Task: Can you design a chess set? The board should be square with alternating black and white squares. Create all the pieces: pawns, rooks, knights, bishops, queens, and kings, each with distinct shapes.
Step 400:
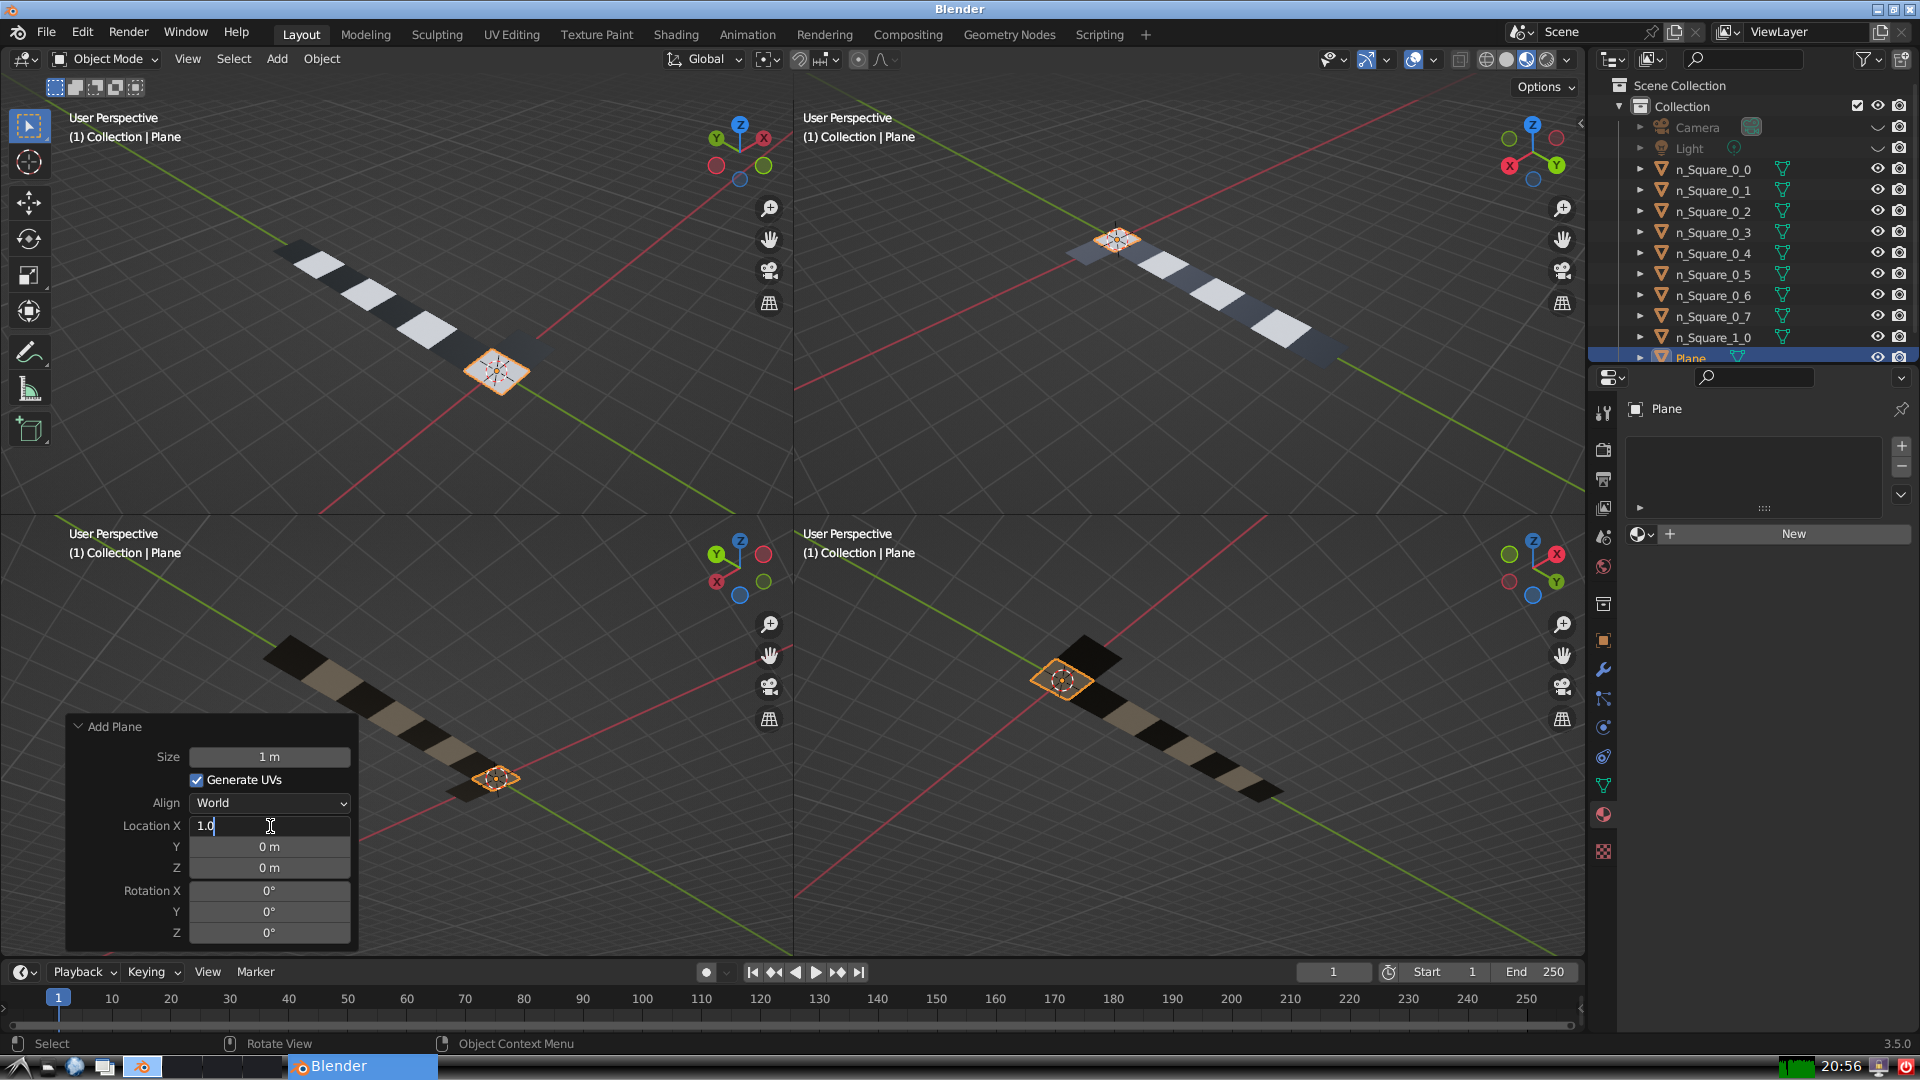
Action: {"key_press": ['Return']}